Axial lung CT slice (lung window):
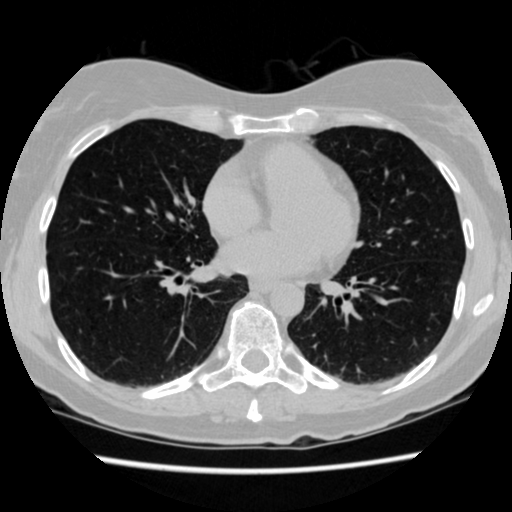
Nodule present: no